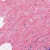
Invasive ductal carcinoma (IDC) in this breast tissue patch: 0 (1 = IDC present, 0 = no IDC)